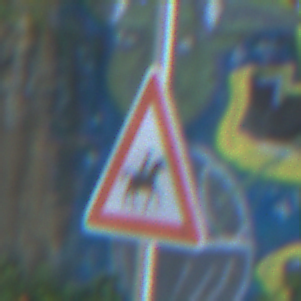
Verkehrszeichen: ReiterLinks
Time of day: Midday
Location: Outdoor (Urban)
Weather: Clear
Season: NotSpecified
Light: Natural